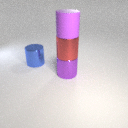
large red metal cylinder below large purple rubber cylinder